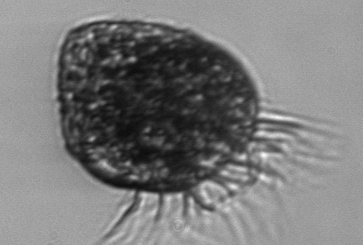
Label: Strombidium_capitatum